Question: My database has a structure like this:

'Movimientos' table keeps records of all charges and payments of my system.
'Cargos' table keeps some metadata of each charge on 'Movimientos' and 'Abonos' table keeps some metadata of each payment on 'Movimientos'.
How do I write a query which sum all records in 'Movimientos' where 'Abonos.tipo_abono' and 'Cargos.tipo_cargo' have some criteria?
I have a query that already sum 'Movimientos' but I can't add the part where 'Abonos' and 'Cargos' tables add more criteria.
'''
SELECT SUM(M.monto) as monto, SUM(M.interes) as interes, SUM(M.iva) as iva, SUM(M.capital) as capital
FROM movimientos AS M
JOIN acreditados AS A ON A.id_acreditado = M.id_acreditado
JOIN creditos AS C ON C.id_credito = A.id_credito
WHERE C.id_credito = 29
'''
Let's say I want modify the last query to just sum records where 'Abono.tipo_abono'=1 and 'Cargos.tipo_cargo'=1, how do I do it?
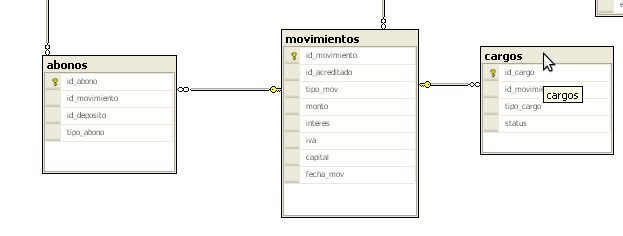
Answer: If your relationships are one-to-one, you can just join the tables in and filter by your criteria. If related records are always present, make it an inner join. If the related tables may not have records, it should be a 'LEFT OUTER JOIN' with the criteria specified in the 'JOIN' rather than the 'WHERE'.
'''
SELECT SUM(M.monto) as monto,
SUM(M.interes) as interes,
SUM(M.iva) as iva,
SUM(M.capital) as capital
FROM movimientos AS M
JOIN acreditados AS A ON A.id_acreditado = M.id_acreditado
JOIN creditos AS C ON C.id_credito = A.id_credito
LEFT OUTER JOIN Abonos AS AB on AB.id_movimiento = M.id_movimiento AND AB.tipo_abono = 1
LEFT OUTER JOIN Cargos AS CG on CG.id_movimiento = M.id_movimiento AND CG.tipo_cargo = 1
WHERE C.id_credito = 29
'''
However, if your relationships are many-to-one, this will affect your sum by including multiple 'movimientos' rows. Use an 'EXISTS' clause instead:
'''
SELECT SUM(M.monto) as monto,
SUM(M.interes) as interes,
SUM(M.iva) as iva,
SUM(M.capital) as capital
FROM movimientos AS M
JOIN acreditados AS A ON A.id_acreditado = M.id_acreditado
JOIN creditos AS C ON C.id_credito = A.id_credito
WHERE C.id_credito = 29
AND EXISTS (SELECT 1
FROM Abonos AB
WHERE AB.id_movimiento = M.id_movimiento
AND tipo_abono = 1
)
AND EXISTS (SELECT 1
FROM Cargos CG
WHERE CG.id_movimiento = M.id_movimiento
AND tipo_cargo = 1
)
'''